RGB frame:
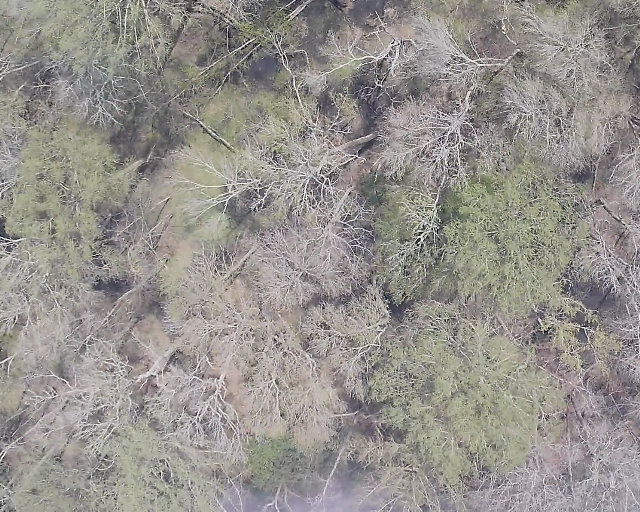
Thermal frame:
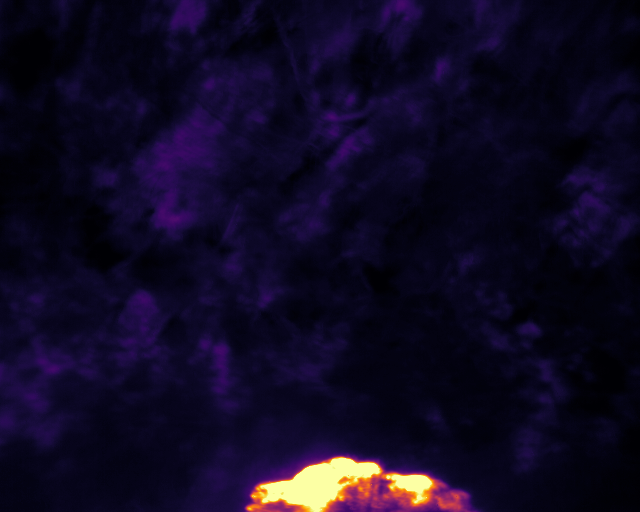
Captured: 2026-02-26 03:43:50
Pixels at or above 80 °C: 4838 (fraction of frame: 0.01476)